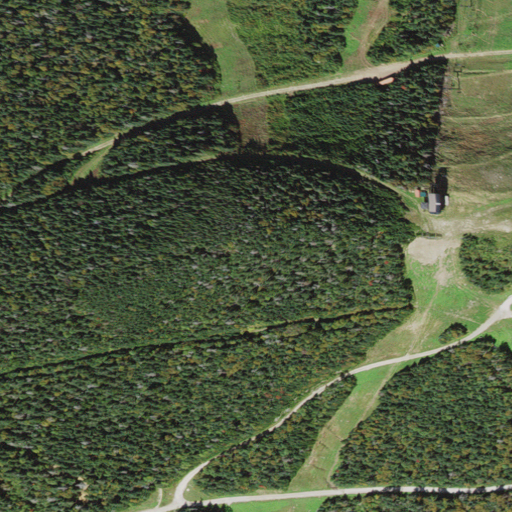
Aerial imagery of mountain in Vermont named Bear Mountain containing evergreen forest, open development, barren land, mixed forest, open water, medium intensity development, low intensity development, high intensity development, and deciduous forest